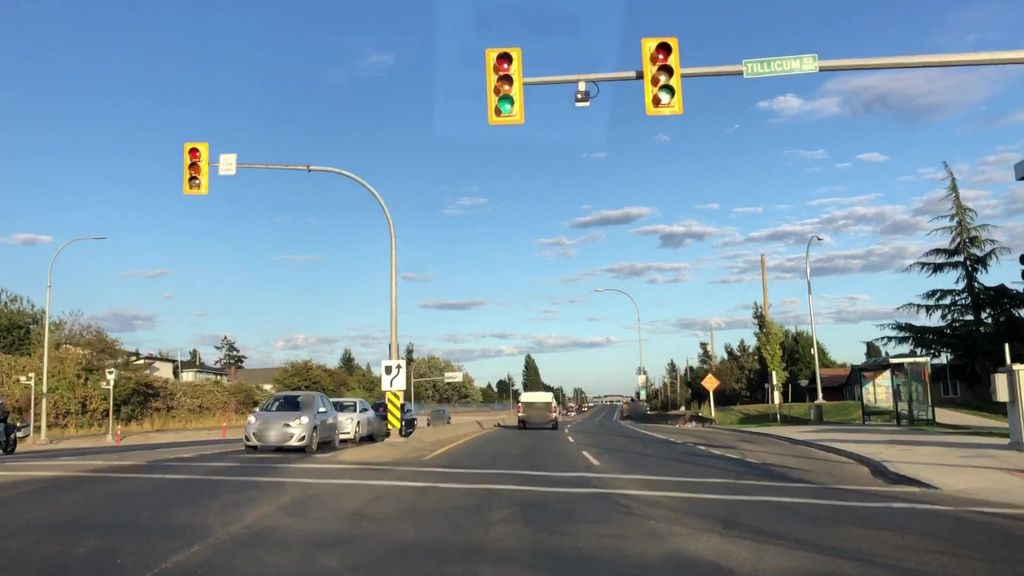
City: victoria